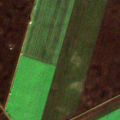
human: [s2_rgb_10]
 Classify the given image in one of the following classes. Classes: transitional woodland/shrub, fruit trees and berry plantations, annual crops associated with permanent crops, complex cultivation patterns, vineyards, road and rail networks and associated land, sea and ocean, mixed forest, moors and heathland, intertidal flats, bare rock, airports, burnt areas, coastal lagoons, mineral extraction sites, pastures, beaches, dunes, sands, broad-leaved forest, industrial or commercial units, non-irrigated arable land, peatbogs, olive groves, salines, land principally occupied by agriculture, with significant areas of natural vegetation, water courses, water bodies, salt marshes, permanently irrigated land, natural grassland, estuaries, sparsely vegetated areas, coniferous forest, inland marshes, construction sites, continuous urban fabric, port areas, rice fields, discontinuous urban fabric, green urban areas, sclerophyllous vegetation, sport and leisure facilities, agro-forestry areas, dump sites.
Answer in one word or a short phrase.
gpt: non-irrigated arable land, complex cultivation patterns